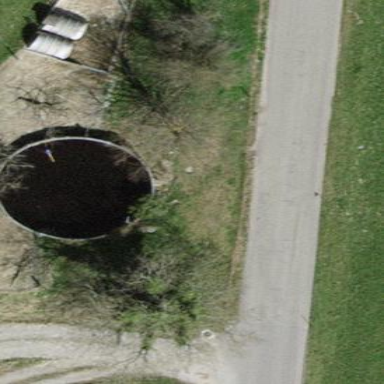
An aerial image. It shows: Storage tank that is man-made.